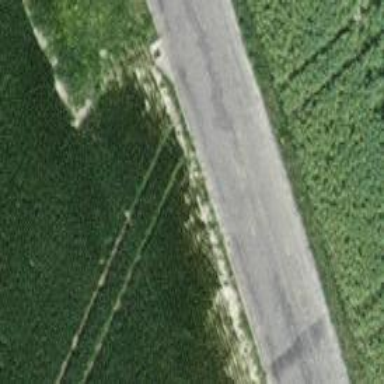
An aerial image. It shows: Unclassified road.